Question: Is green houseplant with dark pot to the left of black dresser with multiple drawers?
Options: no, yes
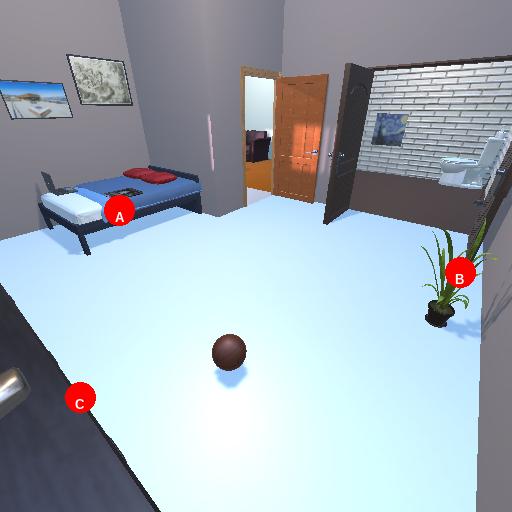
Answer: no